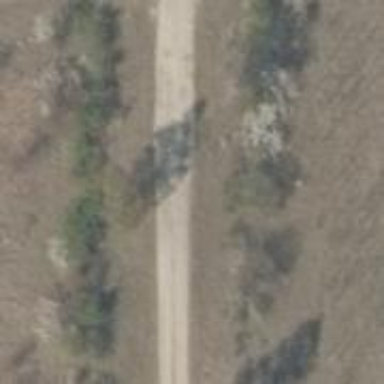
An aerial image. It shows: Sandy track road.